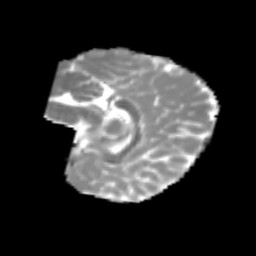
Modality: MD
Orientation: sagittal
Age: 6
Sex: female
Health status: healthy